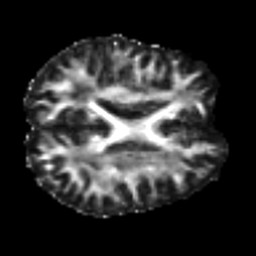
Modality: FA
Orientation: axial
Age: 27
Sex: female
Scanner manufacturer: siemens
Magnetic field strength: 3 T
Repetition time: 7 s
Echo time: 0.0926 s